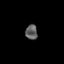
Tissue: prostate
Cell type: T cells
Senescence score: 0.6924
Nuclear area (px): 173
Mean DAPI intensity: 95.636